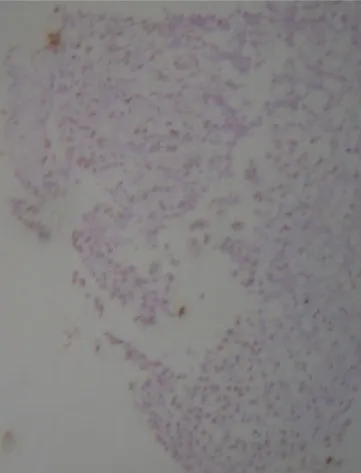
Microscopic picture showing nodules separated by fibrous septa and populated by cellular groups of malignant small to medium-sized round cells lying in lacunar spaces and having vesicular nuclei and prominent nucleoli, disposed in a loose myxoid, focally chondrohyaline matrix. (Few tumour nodules showed peripheral rim of calcific shell. No epithelial component could be detected and the possibility of a malignant phyllodes tumour, a carcinosarcoma or a metaplastic carcinoma was therefore excluded. ).
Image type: pathology (h&e)